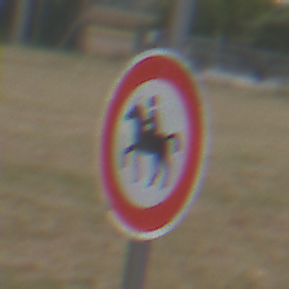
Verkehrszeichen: VerbotReiter
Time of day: Midday
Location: Outdoor (Suburban)
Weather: Overcast
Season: NotSpecified
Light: Natural